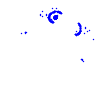
Particle: electron